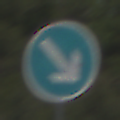
Verkehrszeichen: VorgeschriebeneVorbeifahrtRechts
Umgebung: Outdoor, Nature
Tageszeit: Midday
Wetter: PartlyCloudy
Licht: Natural
Jahreszeit: NotSpecified
Kontrast: HighContrast